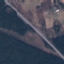
Label: Highway